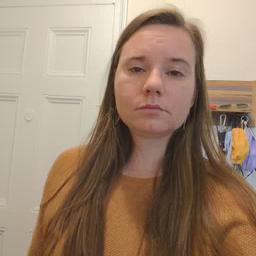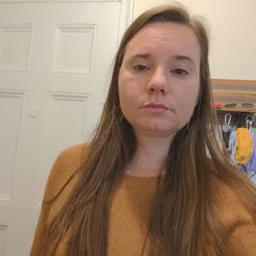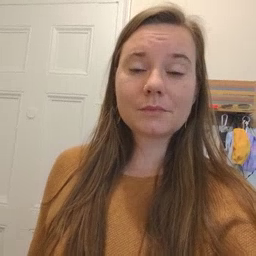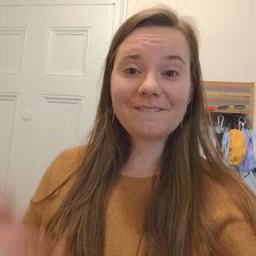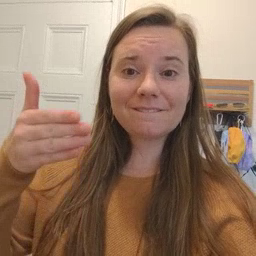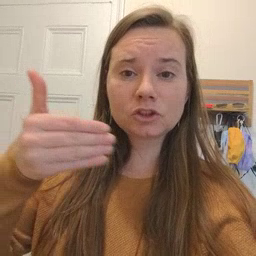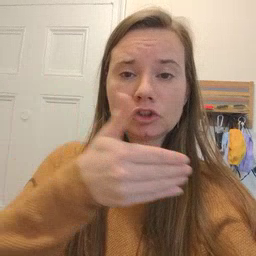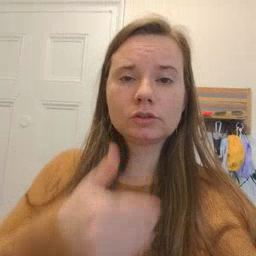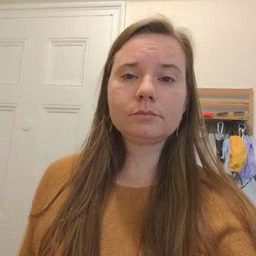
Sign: fish